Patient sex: M
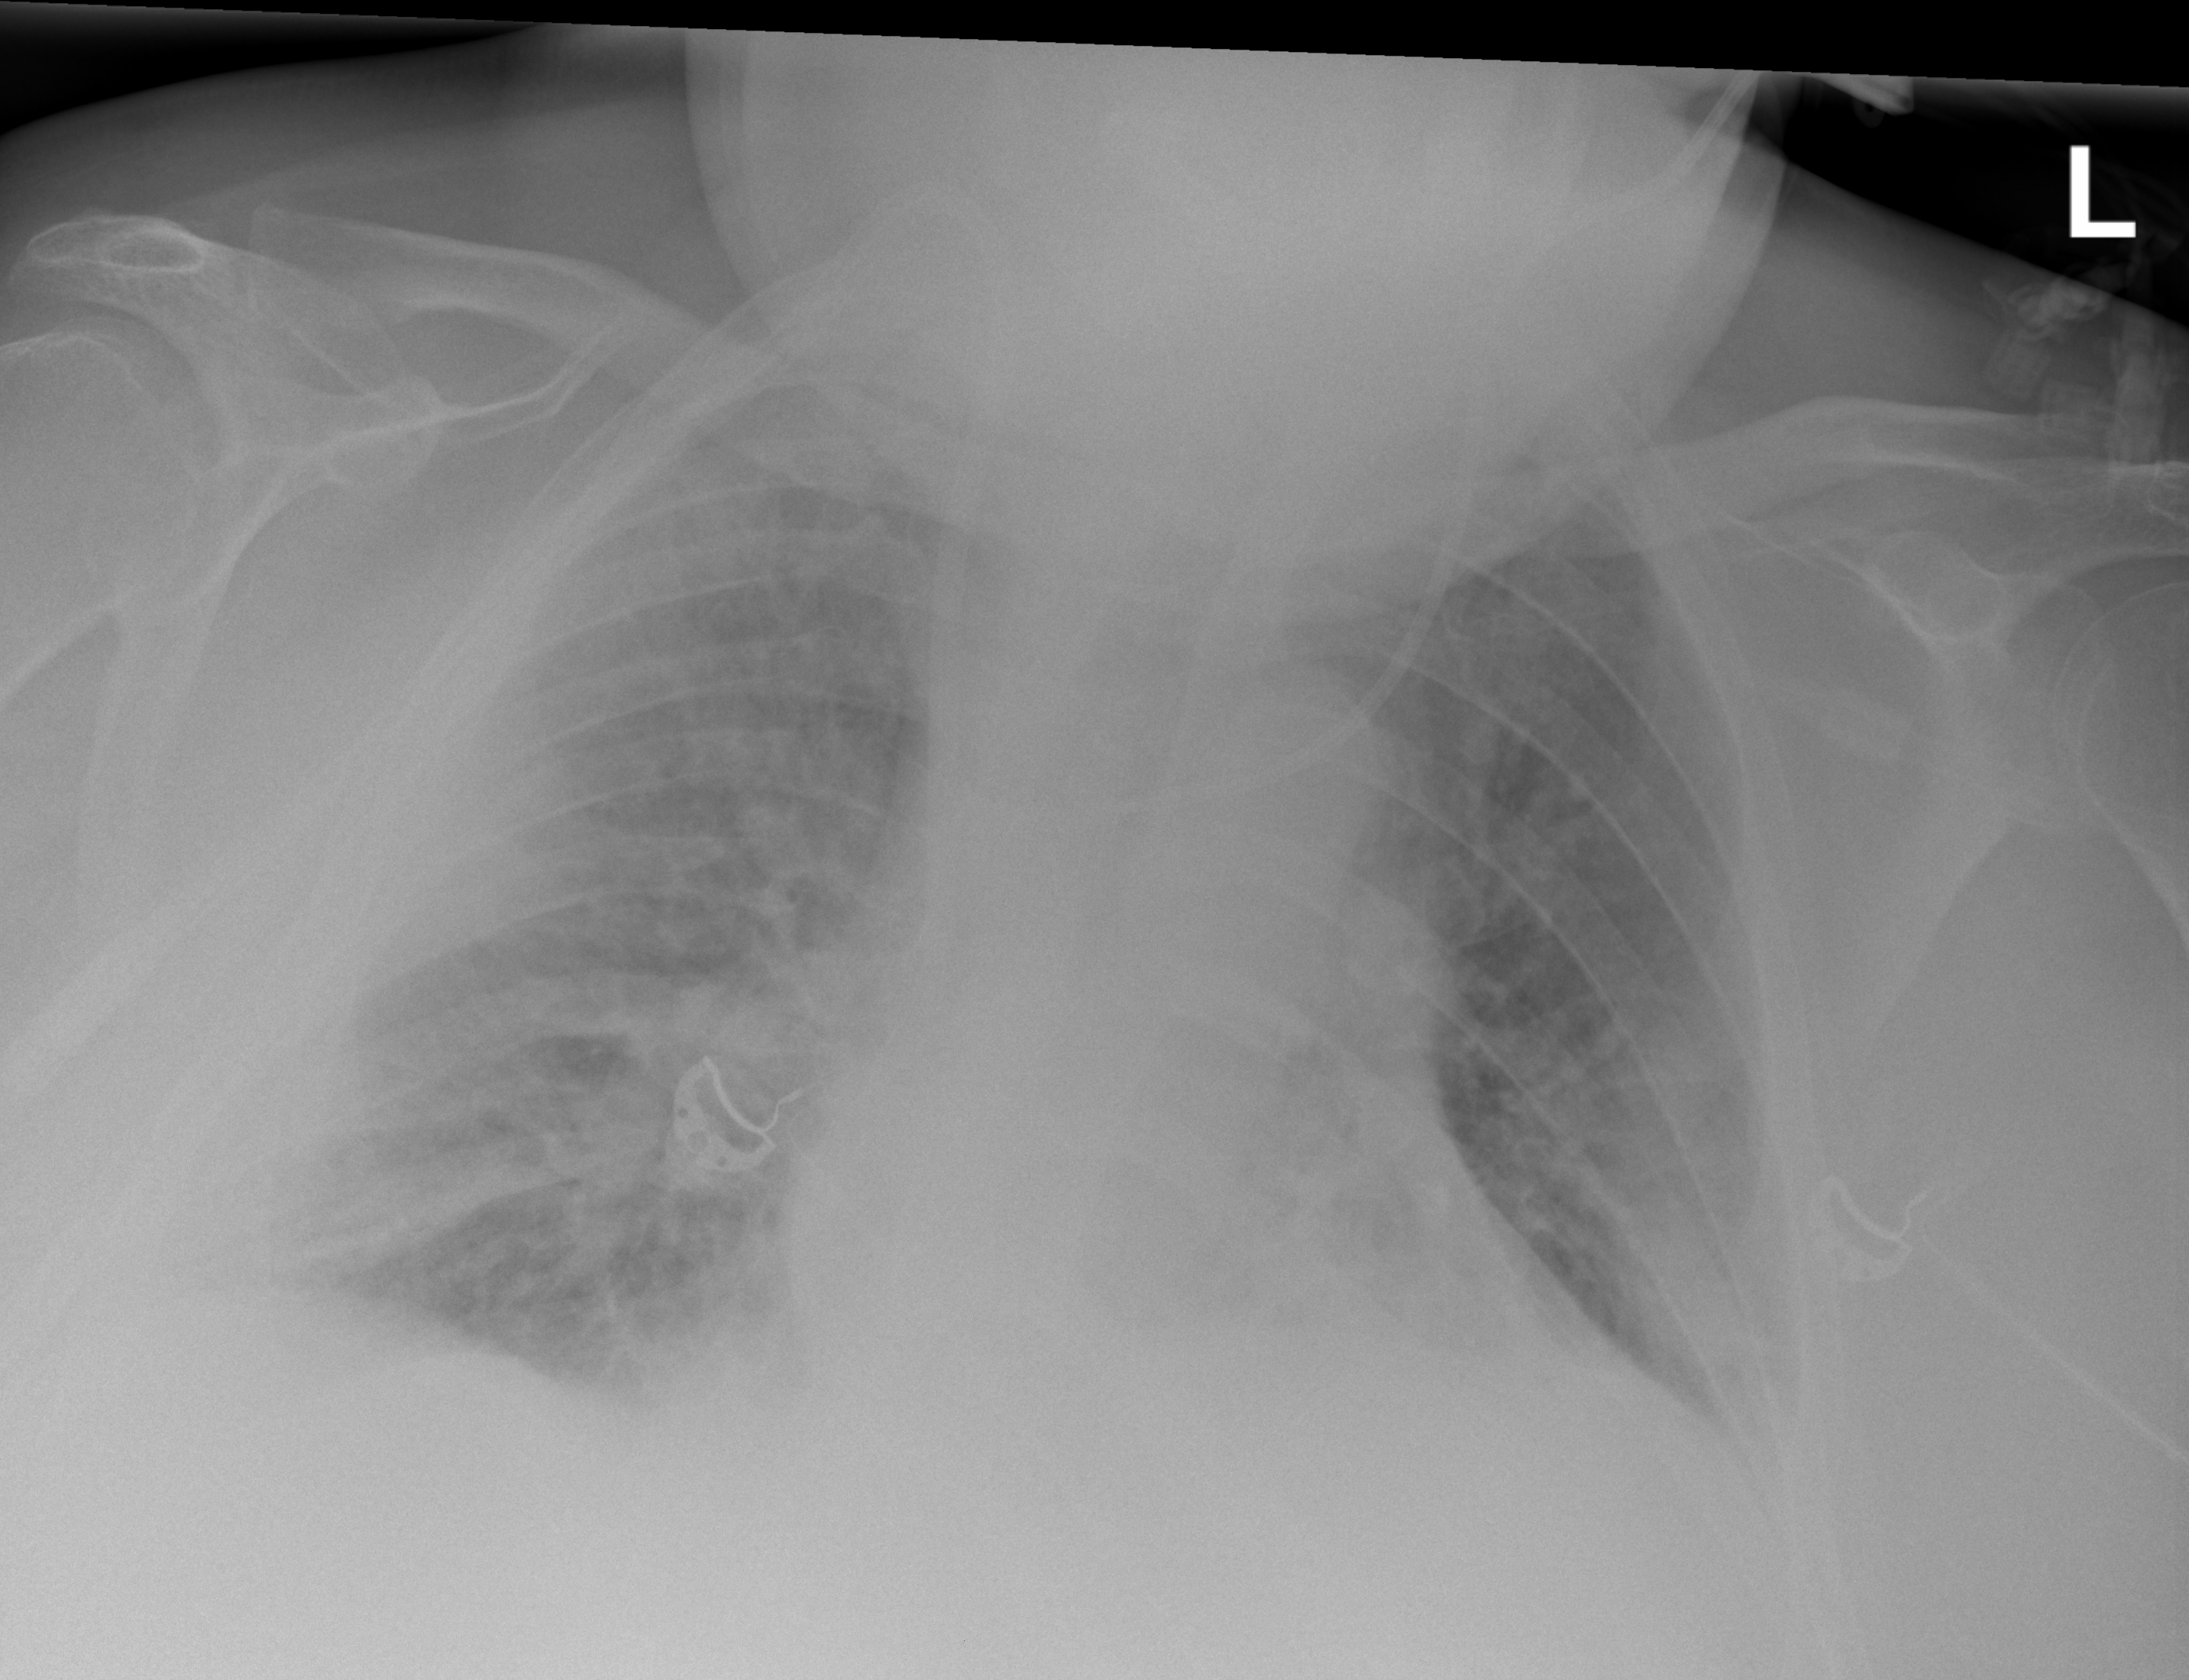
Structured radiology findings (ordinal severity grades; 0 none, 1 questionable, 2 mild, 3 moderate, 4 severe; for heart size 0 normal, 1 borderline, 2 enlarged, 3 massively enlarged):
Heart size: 2
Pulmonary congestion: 3
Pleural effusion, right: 3
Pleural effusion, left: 3
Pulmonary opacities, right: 3
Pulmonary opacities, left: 3
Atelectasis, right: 2
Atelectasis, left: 2